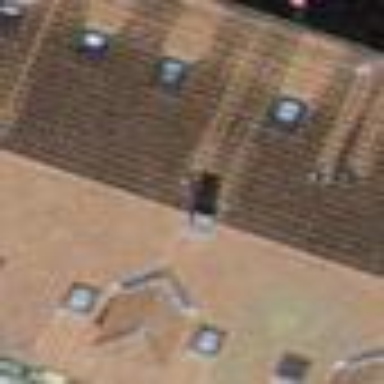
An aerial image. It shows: Residential building with gabled roof covered in maroon roof tiles. The roof orientation is across the building.